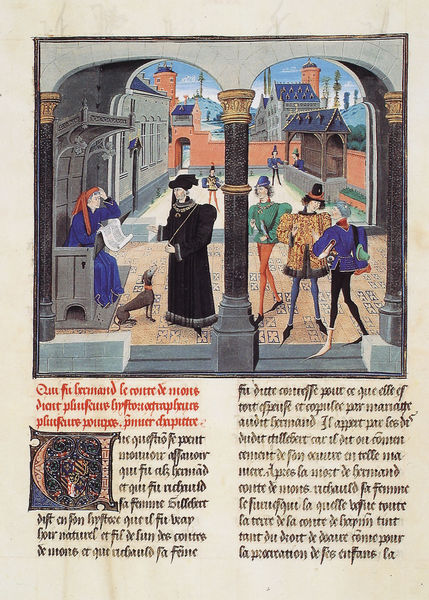
Titel: Chronique de Hainaut
Künstler: Jacques de Guise
Institution: Brüssel, Bibliothèque Royale
Schlagwörter: blau, mann, stadt, bunt, hut, schwarz, säule, säulen, hund, rot, schrift, schuhe, spalten, hof, füsse, französisch, innenhof, türme, palast, initiale, herrscher, arkaden, buchseite, mittelalter, miniatur, söulen, paöast